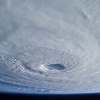
Label: cloud